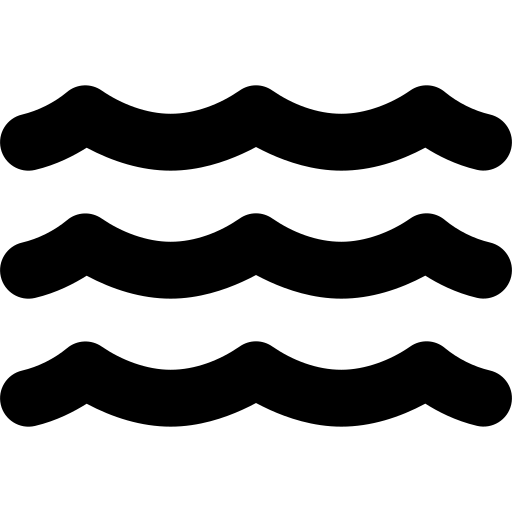
Tags: icon, FontAwesome, fa-icon, solid, water